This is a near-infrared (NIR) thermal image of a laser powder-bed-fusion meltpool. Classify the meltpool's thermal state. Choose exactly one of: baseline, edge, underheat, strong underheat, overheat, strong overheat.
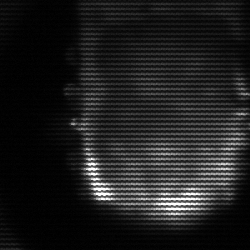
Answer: baseline